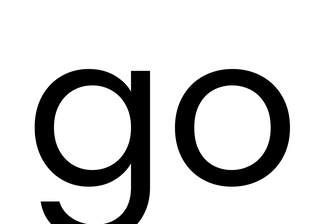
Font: Poppins-Regular